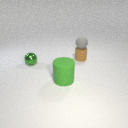
small brown rubber cylinder to the right of small green metal sphere